Field crop: tomato
Growth stage: 1
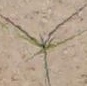
Species: cyperus